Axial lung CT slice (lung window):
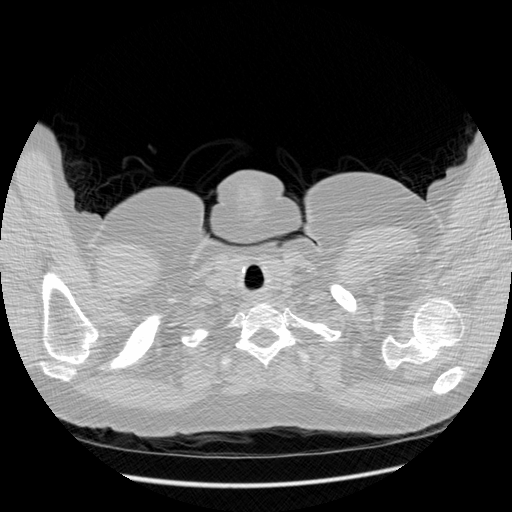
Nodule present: no